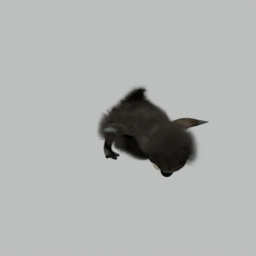
Label: animals